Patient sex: F
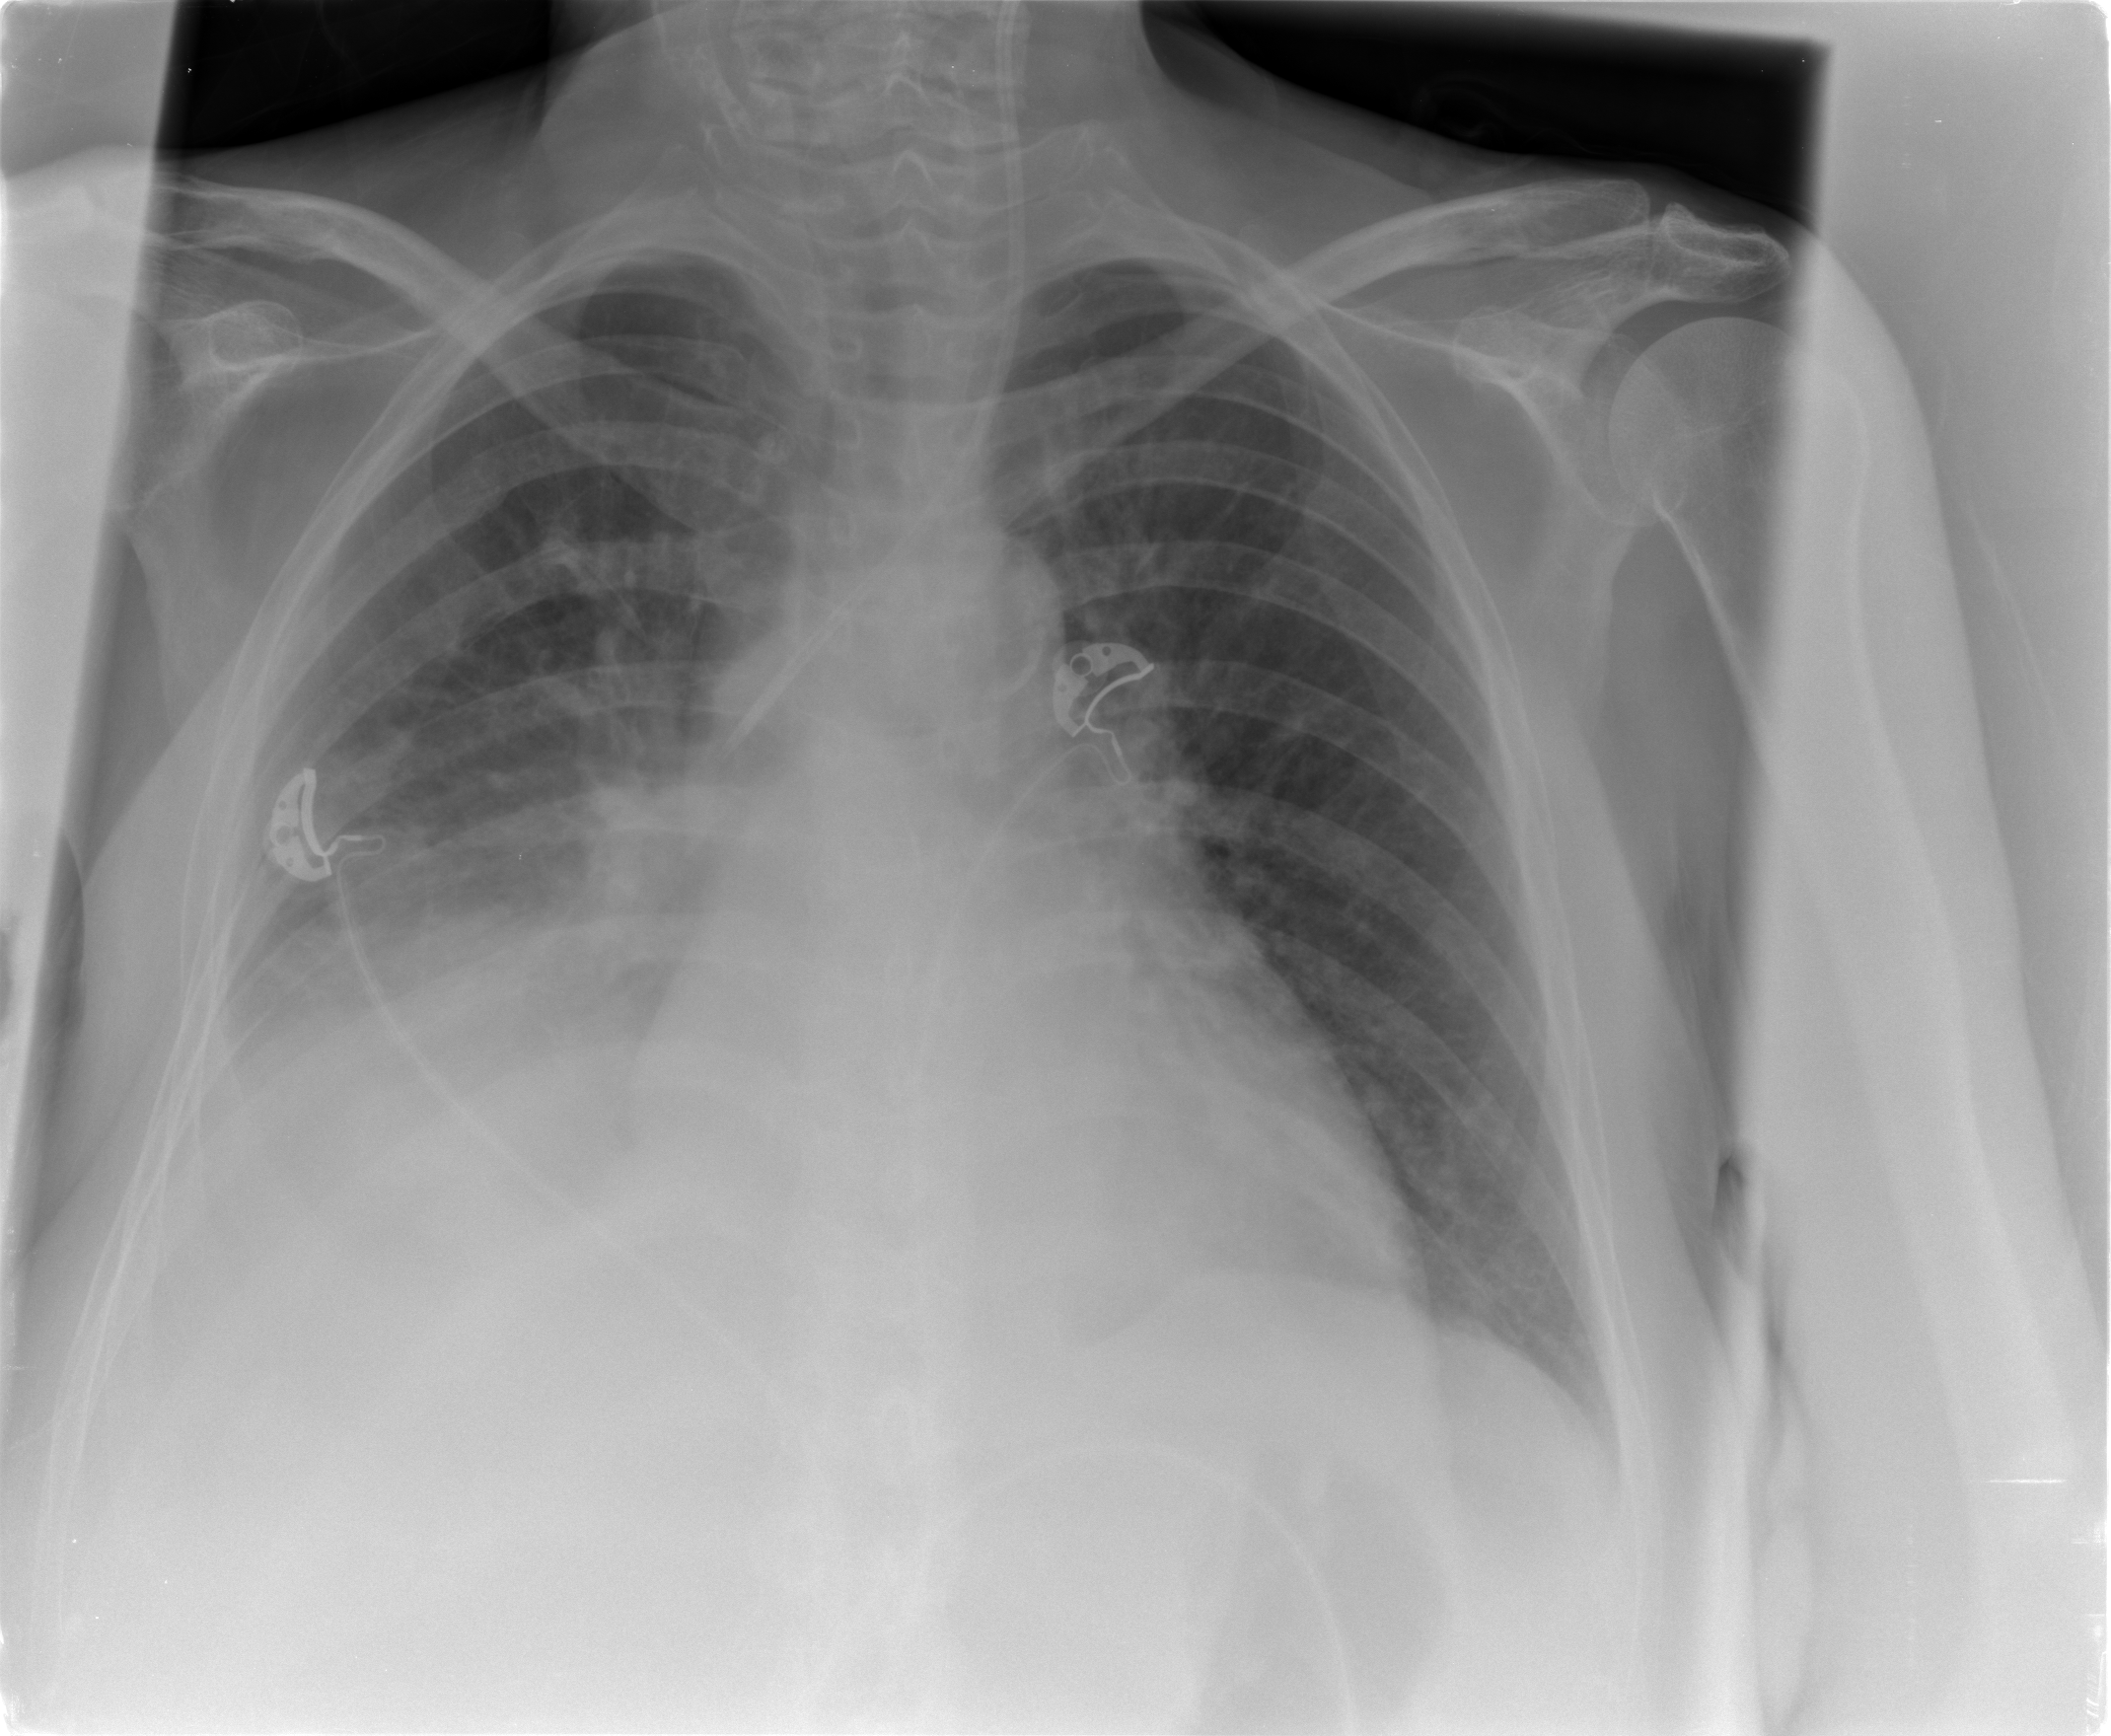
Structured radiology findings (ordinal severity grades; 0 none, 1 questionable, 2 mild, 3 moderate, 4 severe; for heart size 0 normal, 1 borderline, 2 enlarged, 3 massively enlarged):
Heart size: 0
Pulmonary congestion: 2
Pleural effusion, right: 3
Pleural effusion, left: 0
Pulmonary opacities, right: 3
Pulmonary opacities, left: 0
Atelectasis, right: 3
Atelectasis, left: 2